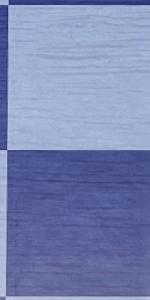
Label: Empty